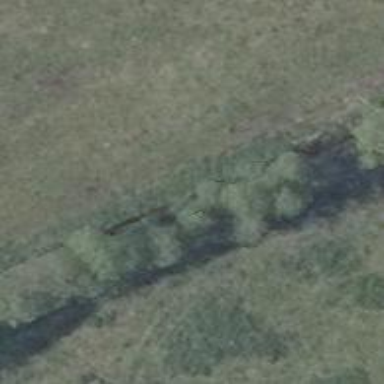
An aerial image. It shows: Row of trees in natural setting.